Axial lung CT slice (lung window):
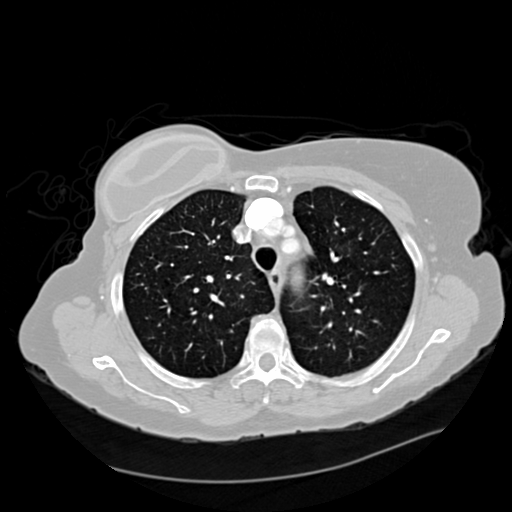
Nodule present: no